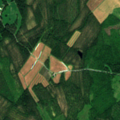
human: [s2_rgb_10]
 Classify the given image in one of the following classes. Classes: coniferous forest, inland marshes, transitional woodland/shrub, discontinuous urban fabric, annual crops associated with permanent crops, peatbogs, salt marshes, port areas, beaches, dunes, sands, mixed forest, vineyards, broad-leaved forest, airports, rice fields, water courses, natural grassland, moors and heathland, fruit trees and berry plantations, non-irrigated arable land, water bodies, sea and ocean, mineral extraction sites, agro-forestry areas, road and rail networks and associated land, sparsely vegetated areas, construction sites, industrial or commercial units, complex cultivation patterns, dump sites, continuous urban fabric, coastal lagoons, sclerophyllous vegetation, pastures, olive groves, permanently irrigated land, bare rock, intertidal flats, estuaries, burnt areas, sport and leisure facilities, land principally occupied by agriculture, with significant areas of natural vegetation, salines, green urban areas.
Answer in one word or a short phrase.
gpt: coniferous forest, mixed forest